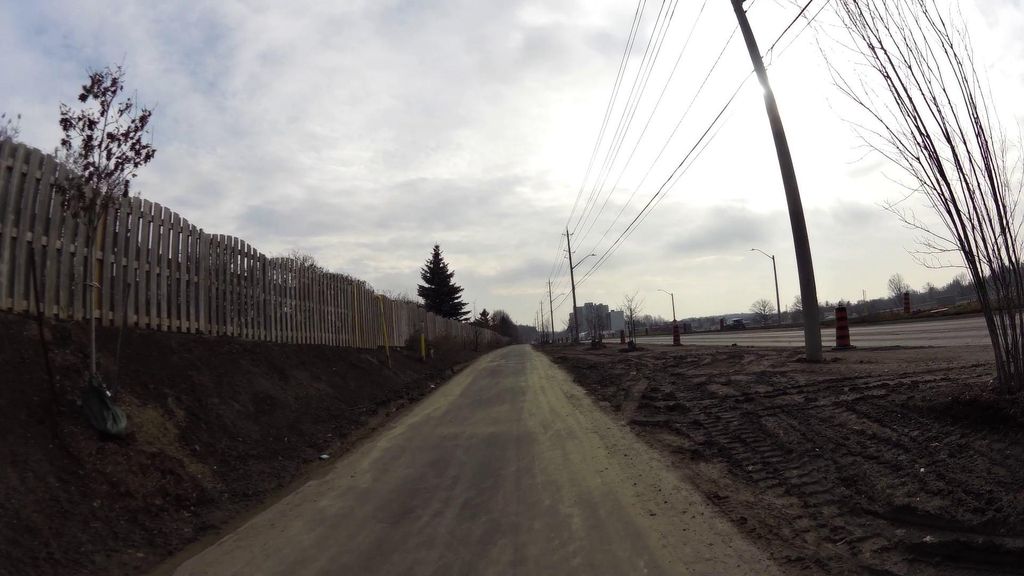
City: kitchener-waterloo